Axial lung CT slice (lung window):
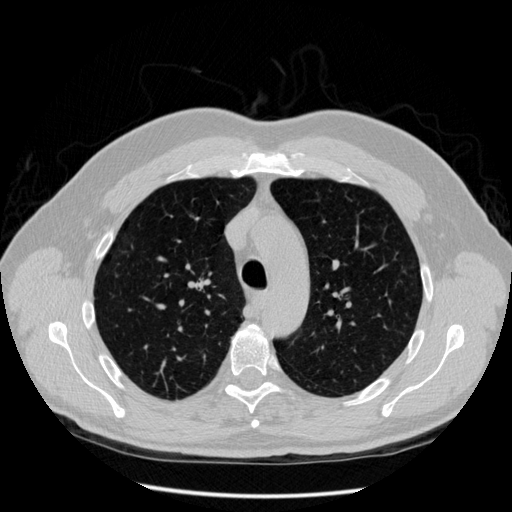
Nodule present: no